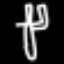
Label: fork